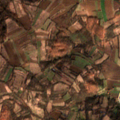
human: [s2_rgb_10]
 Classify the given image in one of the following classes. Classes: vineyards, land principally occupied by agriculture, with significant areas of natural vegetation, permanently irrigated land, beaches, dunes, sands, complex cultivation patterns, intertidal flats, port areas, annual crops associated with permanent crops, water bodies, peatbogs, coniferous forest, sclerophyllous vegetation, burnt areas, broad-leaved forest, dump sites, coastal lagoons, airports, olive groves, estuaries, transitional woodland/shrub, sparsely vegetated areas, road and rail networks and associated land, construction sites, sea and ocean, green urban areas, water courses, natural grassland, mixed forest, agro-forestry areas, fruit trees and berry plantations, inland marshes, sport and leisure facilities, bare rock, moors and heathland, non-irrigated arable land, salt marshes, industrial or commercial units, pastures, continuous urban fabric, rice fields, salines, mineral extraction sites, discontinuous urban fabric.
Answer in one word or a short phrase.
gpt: non-irrigated arable land, complex cultivation patterns, land principally occupied by agriculture, with significant areas of natural vegetation, broad-leaved forest, transitional woodland/shrub